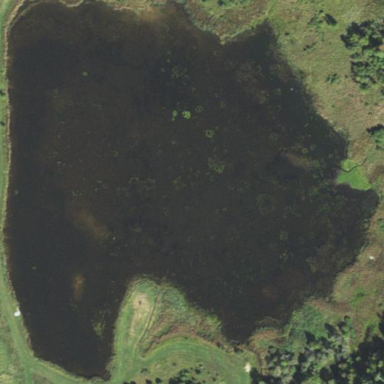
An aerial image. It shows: Peaceful pond surrounded by nature.